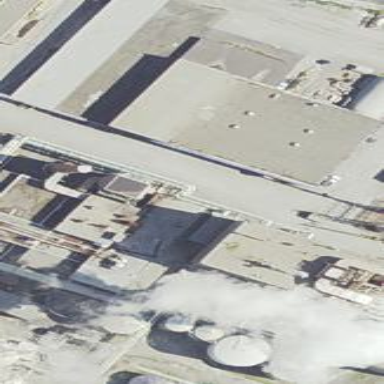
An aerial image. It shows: Industrial building within industrial area. It may be power plant.